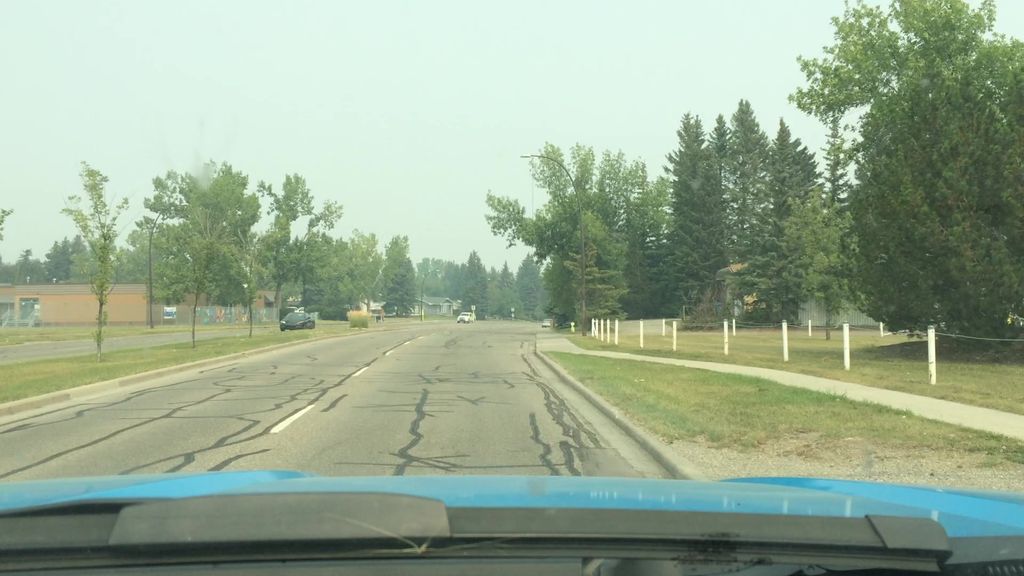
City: calgary